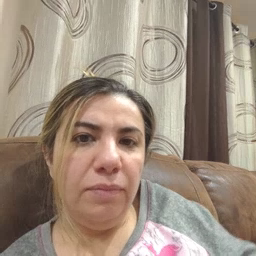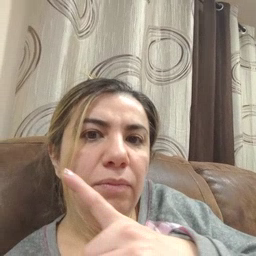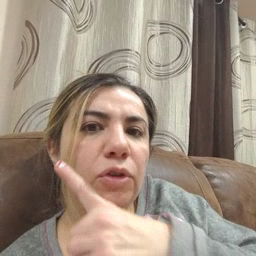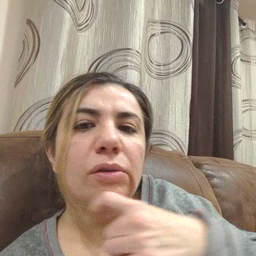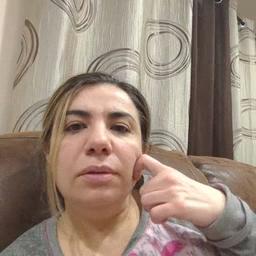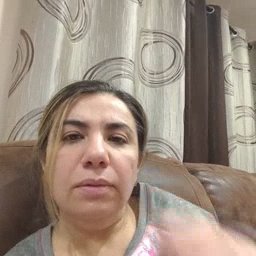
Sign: dryer